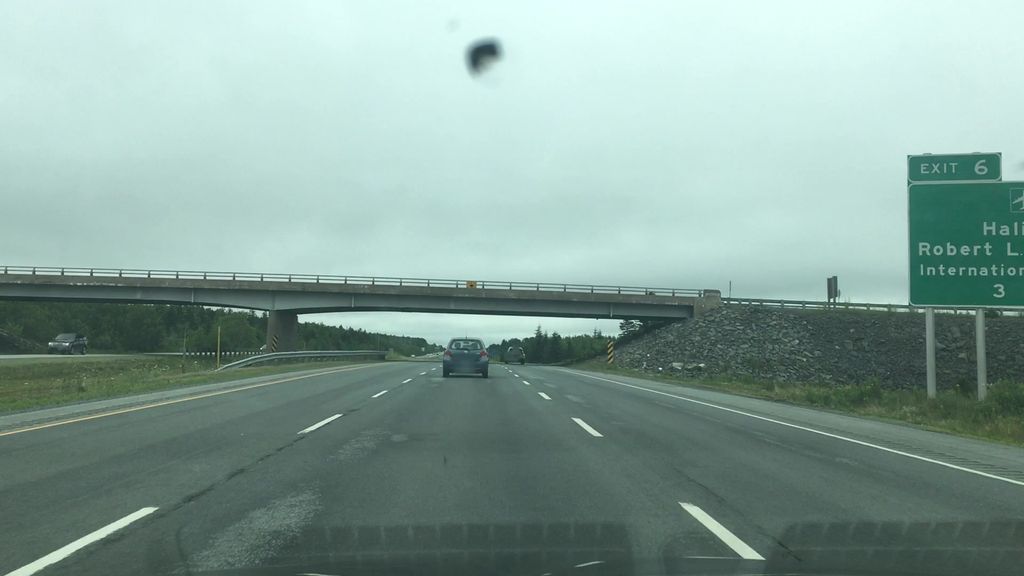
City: halifax